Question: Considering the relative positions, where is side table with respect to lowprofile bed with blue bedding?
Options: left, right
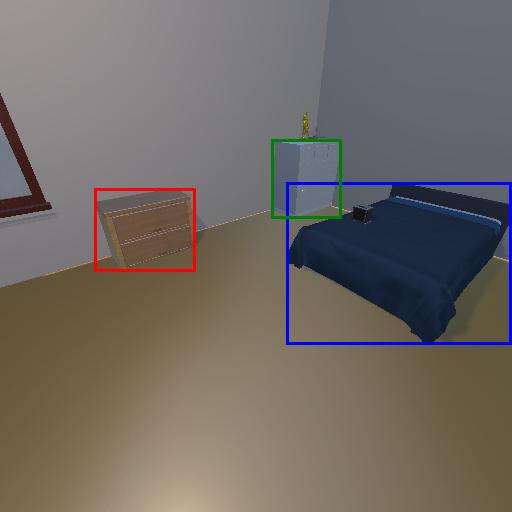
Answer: left